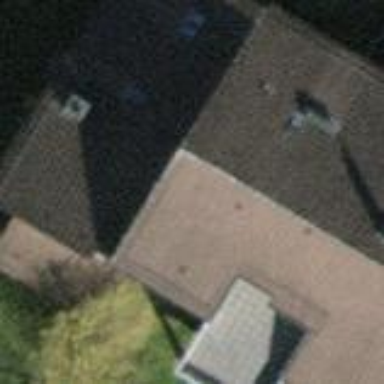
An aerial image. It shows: Pitched roof building.